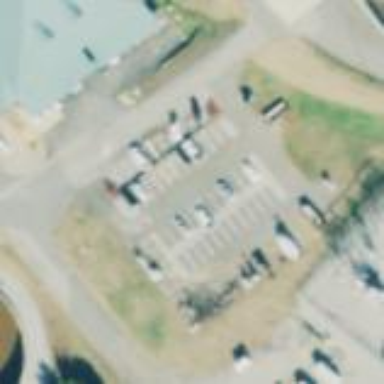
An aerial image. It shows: Parking area.